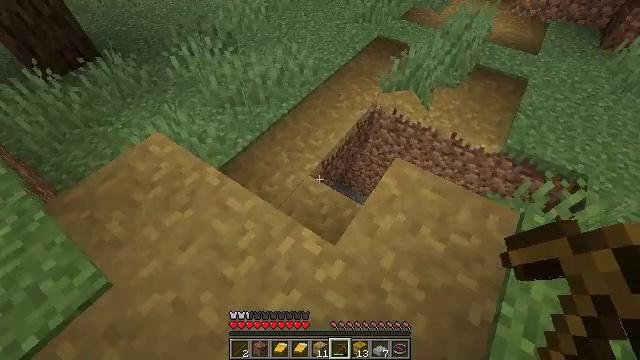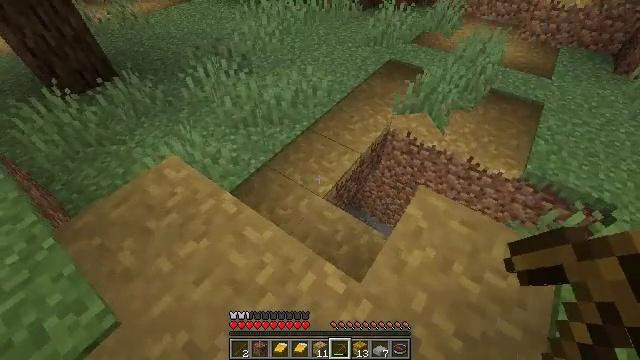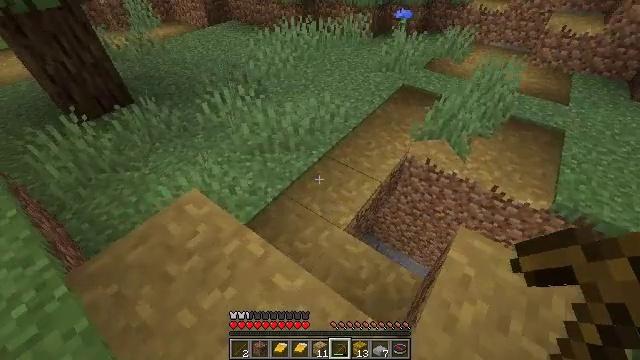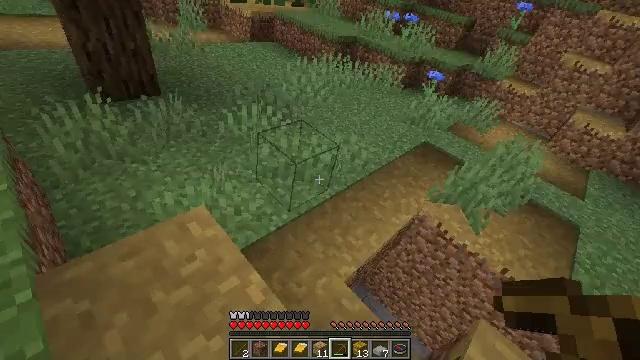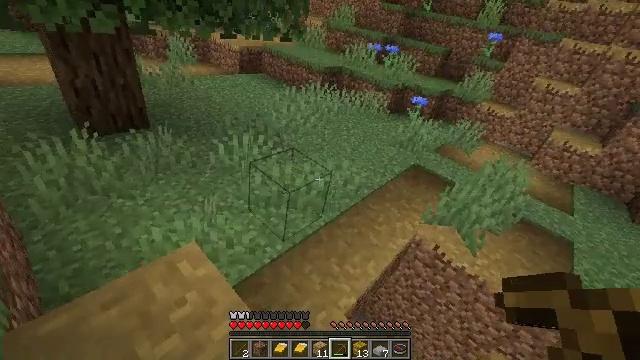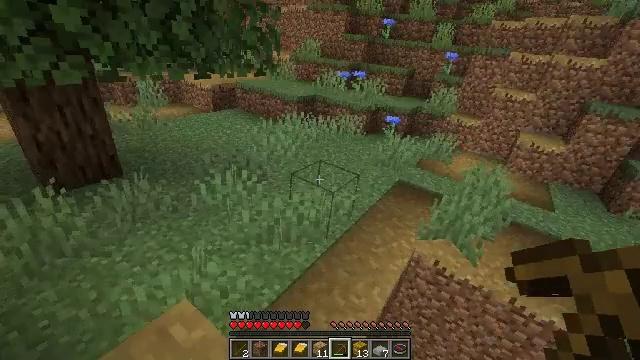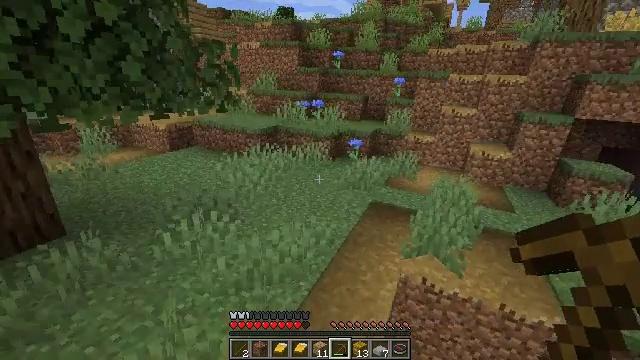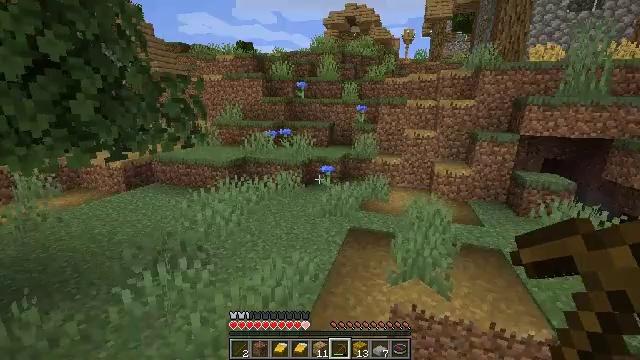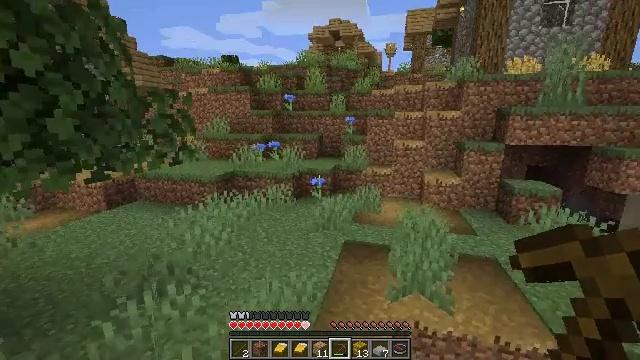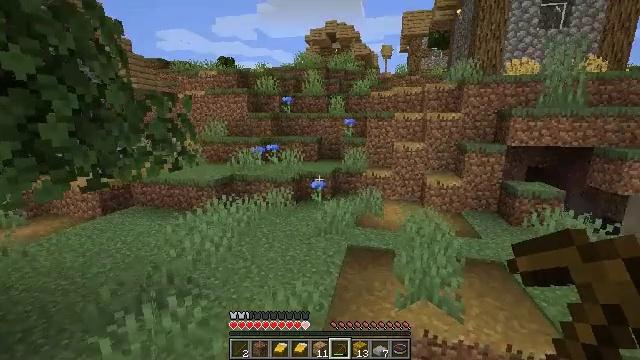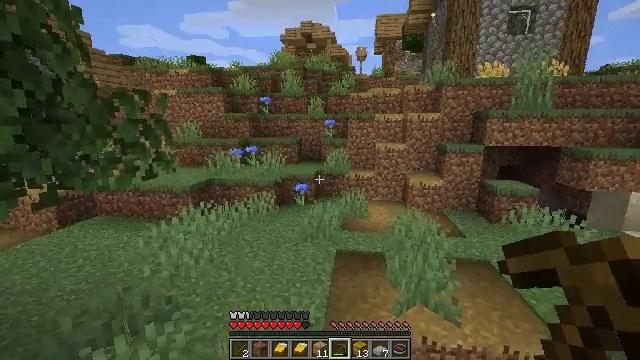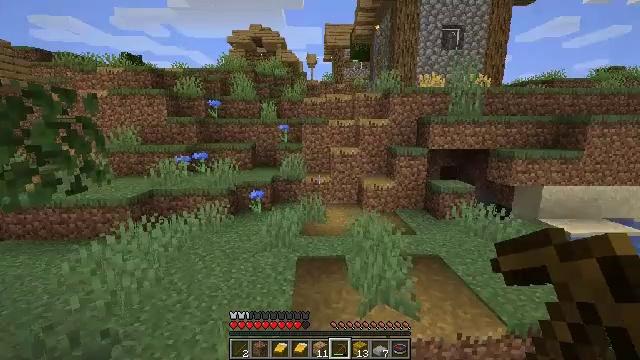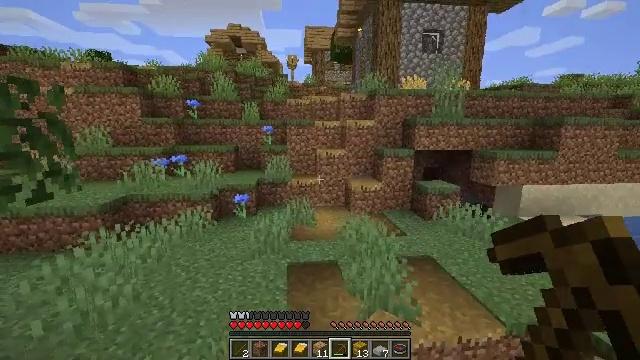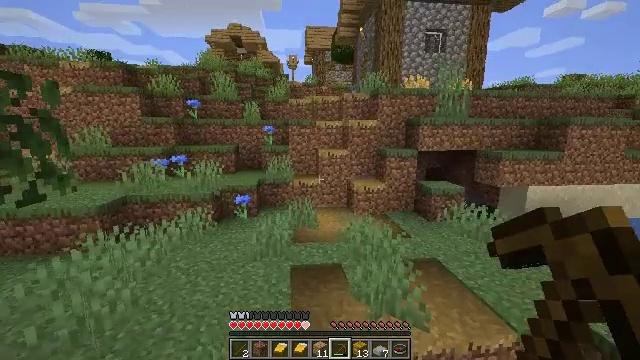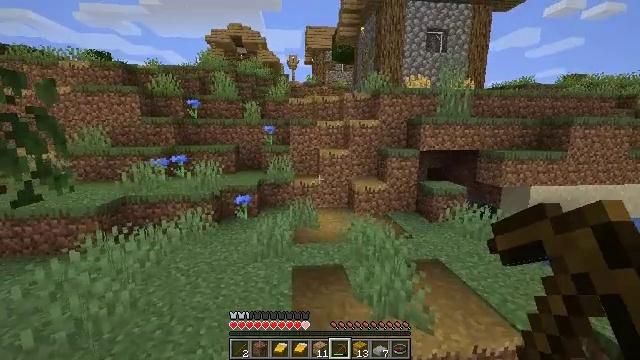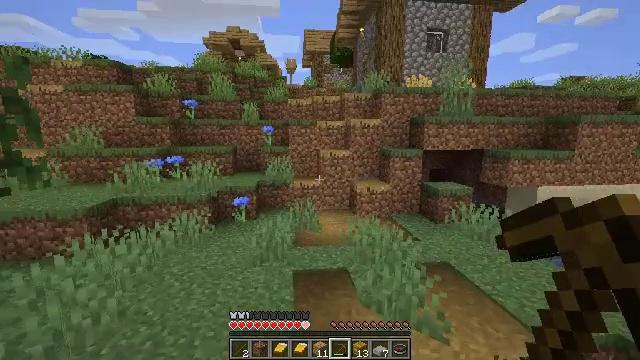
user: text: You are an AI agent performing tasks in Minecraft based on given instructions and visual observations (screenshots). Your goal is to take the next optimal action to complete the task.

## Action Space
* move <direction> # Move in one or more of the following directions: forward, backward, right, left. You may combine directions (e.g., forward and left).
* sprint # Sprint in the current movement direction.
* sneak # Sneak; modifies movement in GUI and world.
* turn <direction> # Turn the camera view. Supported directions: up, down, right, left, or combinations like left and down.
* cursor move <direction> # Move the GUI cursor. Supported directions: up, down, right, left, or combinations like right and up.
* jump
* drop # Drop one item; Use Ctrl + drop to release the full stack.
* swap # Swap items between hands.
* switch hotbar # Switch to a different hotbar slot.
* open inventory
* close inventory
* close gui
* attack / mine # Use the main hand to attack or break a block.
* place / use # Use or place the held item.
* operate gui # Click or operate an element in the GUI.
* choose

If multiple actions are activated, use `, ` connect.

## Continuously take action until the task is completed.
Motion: motion action
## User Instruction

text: Pick up the white bed by breaking it.
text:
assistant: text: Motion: move forward and move left, turn left and up
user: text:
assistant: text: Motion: move forward and move left, turn up
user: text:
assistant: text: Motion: move forward and move left, turn up
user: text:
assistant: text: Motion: move forward and move left, turn right and up
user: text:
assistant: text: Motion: move forward and move left, turn right and up
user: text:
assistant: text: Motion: move forward and move left, turn right and up
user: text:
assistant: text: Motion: move forward and move left, turn right and up
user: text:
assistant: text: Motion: move forward and move left, turn right and up
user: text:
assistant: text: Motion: move forward and move left
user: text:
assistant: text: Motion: move forward and move left, turn right
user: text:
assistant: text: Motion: move forward and move left, turn right and up
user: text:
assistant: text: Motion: move forward and move left, turn right
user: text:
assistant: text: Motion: move forward
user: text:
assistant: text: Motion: move forward
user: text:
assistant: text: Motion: move forward, turn up
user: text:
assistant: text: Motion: move forward, turn up
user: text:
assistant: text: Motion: move forward, turn right and up
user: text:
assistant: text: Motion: move forward
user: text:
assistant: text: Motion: move forward
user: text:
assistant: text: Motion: move forward
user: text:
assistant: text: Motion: move forward
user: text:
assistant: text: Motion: move forward
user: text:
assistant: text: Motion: move forward
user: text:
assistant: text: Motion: move forward
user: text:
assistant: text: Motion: move forward
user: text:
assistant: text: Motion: move forward
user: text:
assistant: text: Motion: move forward, turn left and down
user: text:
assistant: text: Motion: move forward, turn left and down
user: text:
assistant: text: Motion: move forward, turn left
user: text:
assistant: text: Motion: move forward